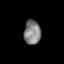
Tissue: lung
Cell type: Epithelial cells
Senescence score: 0.224
Nuclear area (px): 398
Mean DAPI intensity: 129.701